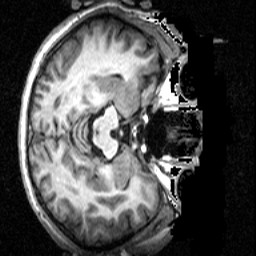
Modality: T1w
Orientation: axial
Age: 26
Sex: male